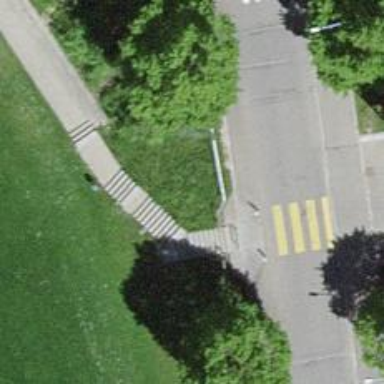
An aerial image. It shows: Set of steps on the road.